Interaction volume radius: 10 \u00c5
Interaction volume height: 15 \u00c5
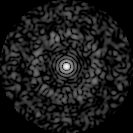
Disorder parameter: 0.8195